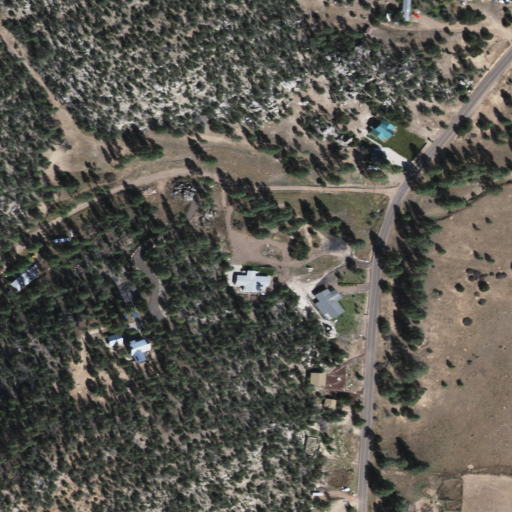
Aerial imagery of valley in Arizona named Turkey Draw containing evergreen forest, shrub, open development, grassland, and medium intensity development